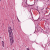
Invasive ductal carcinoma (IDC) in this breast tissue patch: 0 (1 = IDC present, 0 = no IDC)